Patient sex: F
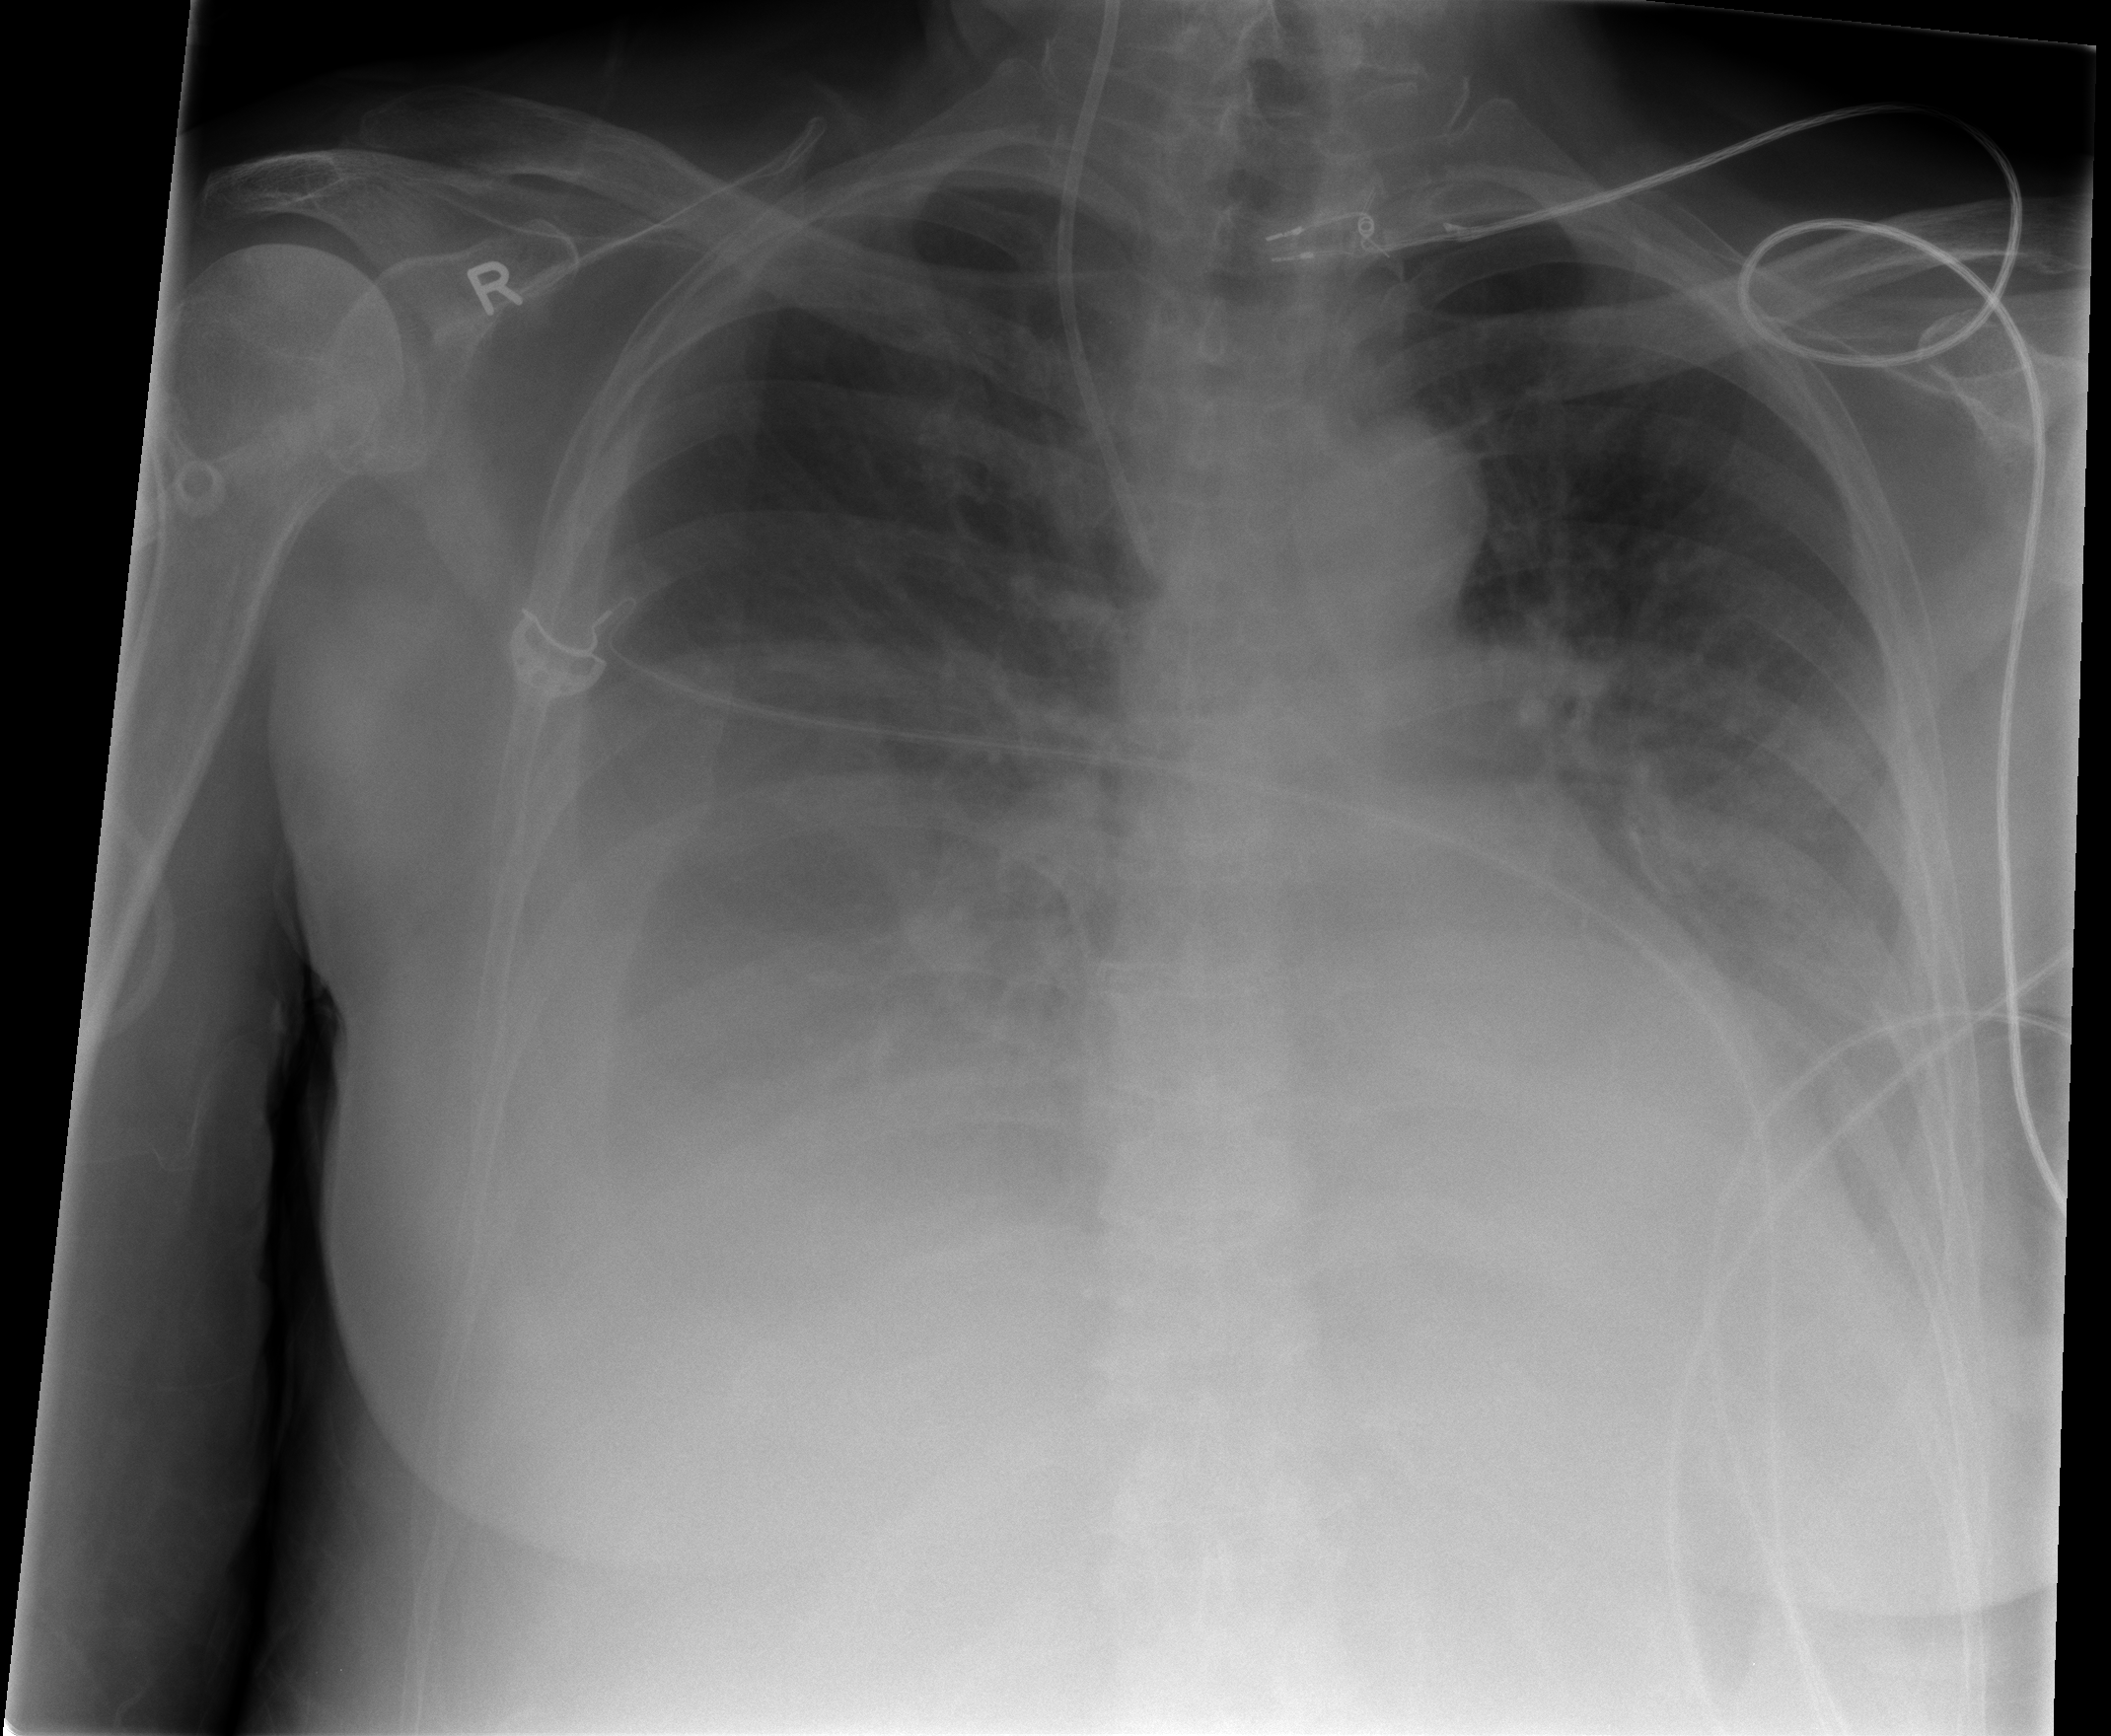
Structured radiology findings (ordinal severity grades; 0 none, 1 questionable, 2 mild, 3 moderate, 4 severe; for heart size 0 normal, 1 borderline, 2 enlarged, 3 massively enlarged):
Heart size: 0
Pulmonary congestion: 2
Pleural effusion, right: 3
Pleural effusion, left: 2
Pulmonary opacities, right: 1
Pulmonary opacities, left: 0
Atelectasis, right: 3
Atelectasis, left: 2